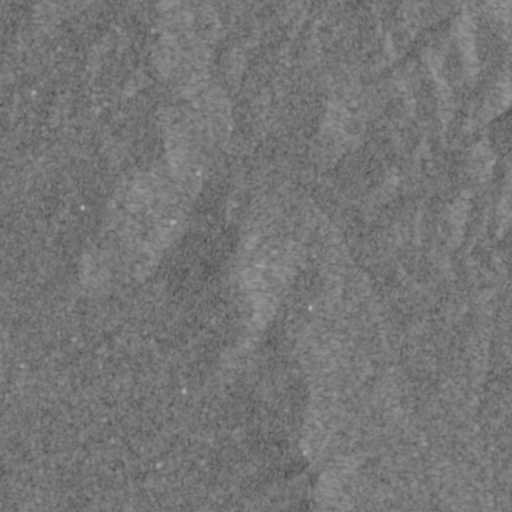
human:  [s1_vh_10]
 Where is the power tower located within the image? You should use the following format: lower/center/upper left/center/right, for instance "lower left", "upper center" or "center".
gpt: The power tower is located in the upper left of the image.
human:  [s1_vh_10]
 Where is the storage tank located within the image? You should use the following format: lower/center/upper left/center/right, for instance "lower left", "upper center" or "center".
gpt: The storage tank is located in the upper center of the image.
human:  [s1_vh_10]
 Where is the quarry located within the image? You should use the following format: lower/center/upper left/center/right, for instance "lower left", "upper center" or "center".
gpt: There is no quarry in the image.

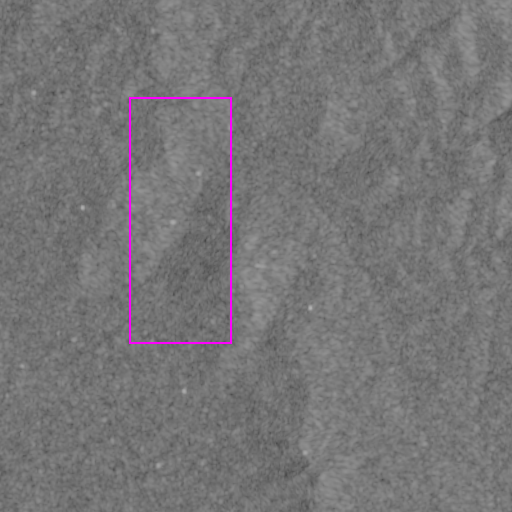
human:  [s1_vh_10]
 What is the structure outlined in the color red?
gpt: There is no red outline.
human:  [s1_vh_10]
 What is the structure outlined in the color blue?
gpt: There is no structure outlined in blue.